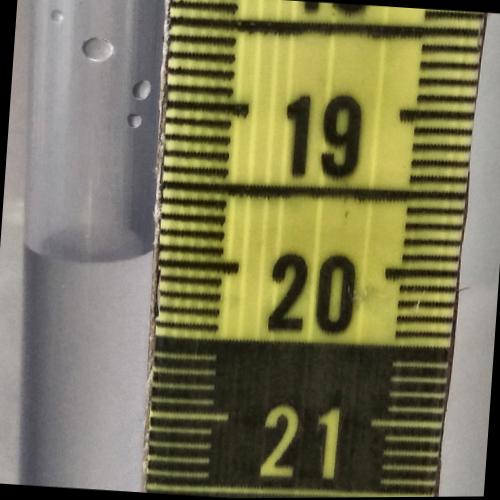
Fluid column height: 19.9 cm